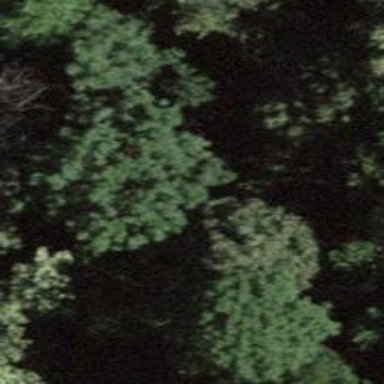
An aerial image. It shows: Semi-evergreen broadleaved woodland.